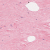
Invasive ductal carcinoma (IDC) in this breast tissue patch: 0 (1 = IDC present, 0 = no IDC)